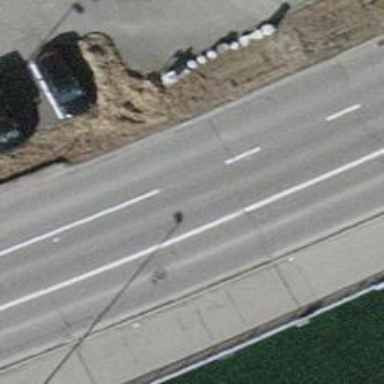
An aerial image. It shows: Unmarked crossing with pedestrian island.